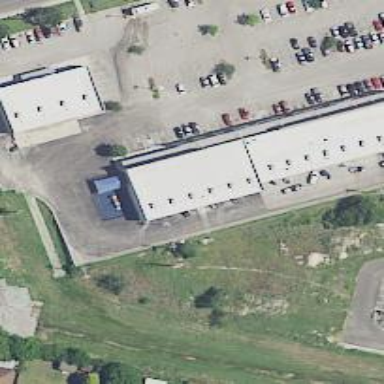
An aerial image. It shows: Strip mall building.